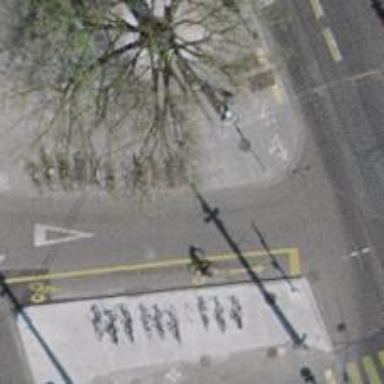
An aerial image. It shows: Bicycle parking area with stands available.